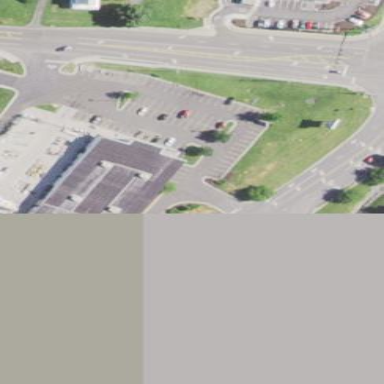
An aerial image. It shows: Retail building housing country store.